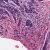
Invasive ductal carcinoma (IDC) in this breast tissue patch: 1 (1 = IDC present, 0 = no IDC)